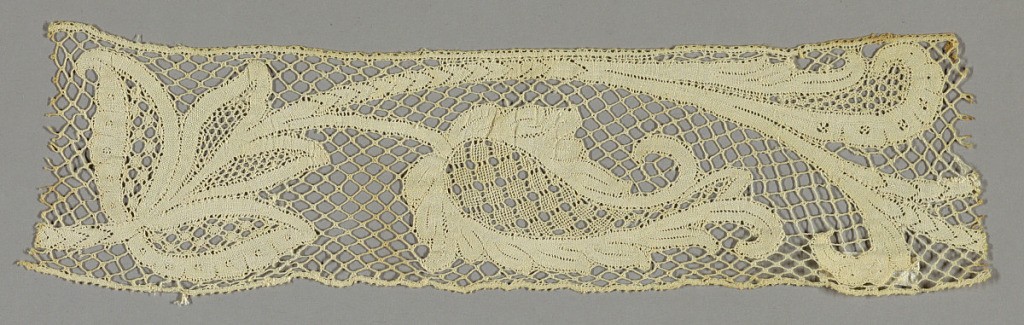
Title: Fragment
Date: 19th century
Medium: linen Technique: bobbin lace, discontinuous tape
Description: Design of curving stem with flower leaf and bud.